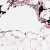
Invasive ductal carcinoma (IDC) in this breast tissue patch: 0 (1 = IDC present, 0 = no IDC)